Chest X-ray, PA view. Patient: 57 years old, sex F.
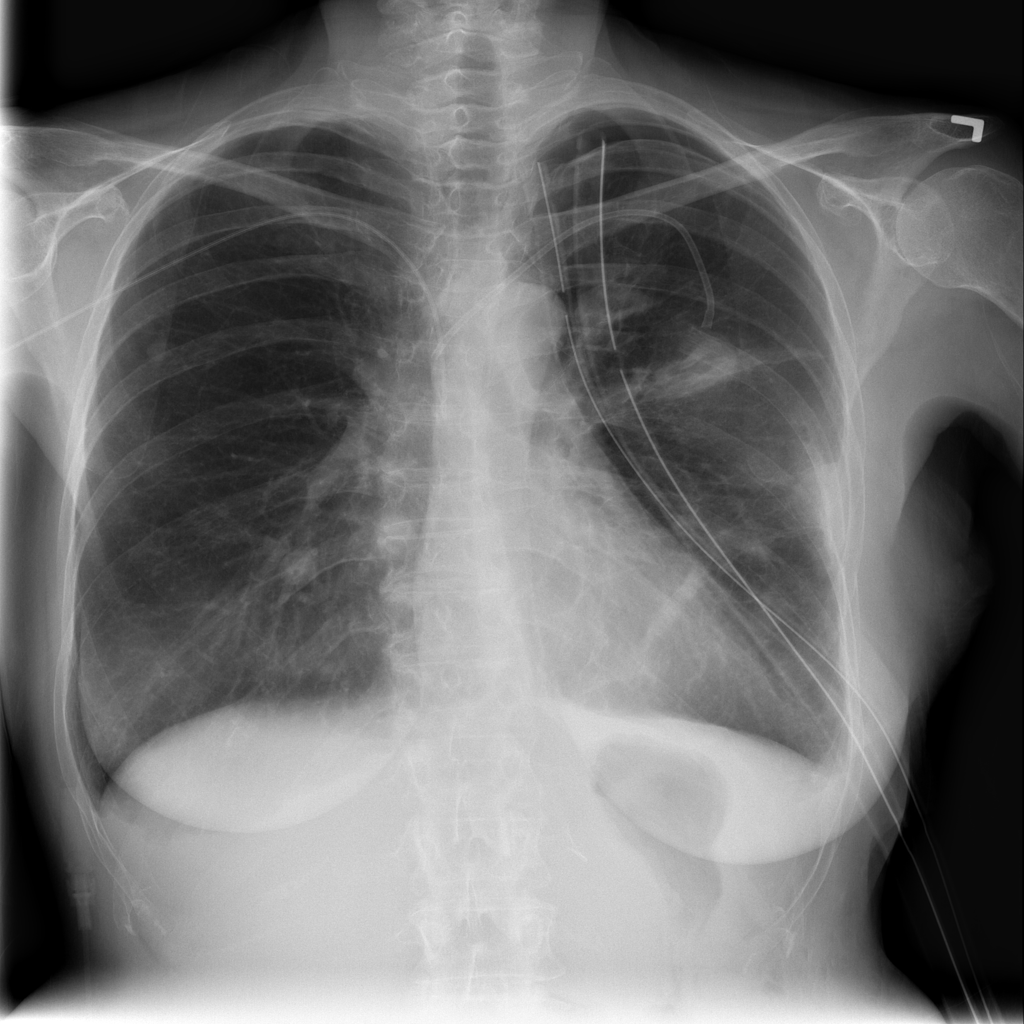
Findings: Atelectasis, Pneumothorax